Question: I need help by transferring a string from a PC to an Android mobile device via Bluetooth. The Android mobile device should act as a server and displays the string message on the screen of the device. The PC which is the client should send the string to the mobile device.
I want the server react on the extracted string (transferred via Bluetooth). That means that on one side the server always has to listen for new strings to arrive, but on the other side still has to be able to react on these messages (e.g. navigate from one menu to another).
I tried it by using BlueCove (2.1.1) as BluetoothStack (for which I add the jar from BlueCove as a library to both projects) in combination with an example for a server-client communication that I found <URL>.
## Updates:
Updated code from server thanks to using a 'RFComm' connection for the server:
'''
public class RFCommServer extends Thread{
//based on java.util.UUID
private static UUID MY_UUID = UUID.fromString("446118f0-8b1e-11e2-9e96-0800200c9a66");
// The local server socket
private BluetoothServerSocket mmServerSocket;
// based on android.bluetooth.BluetoothAdapter
private BluetoothAdapter mAdapter;
private BluetoothDevice remoteDevice;
private Activity activity;
public RFCommServer(Activity activity) {
this.activity = activity;
}
public void run() {
BluetoothSocket socket = null;
mAdapter = BluetoothAdapter.getDefaultAdapter();
// Listen to the server socket if we're not connected
while (true) {
try {
// Create a new listening server socket
Log.d(this.getName(), ".....Initializing RFCOMM SERVER....");
// MY_UUID is the UUID you want to use for communication
mmServerSocket = mAdapter.listenUsingRfcommWithServiceRecord("MyService", MY_UUID);
//mmServerSocket = mAdapter.listenUsingInsecureRfcommWithServiceRecord(NAME, MY_UUID); // you can also try using In Secure connection...
// This is a blocking call and will only return on a
// successful connection or an exception
socket = mmServerSocket.accept();
} catch (Exception e) {
}
try {
Log.d(this.getName(), "Closing Server Socket.....");
mmServerSocket.close();
InputStream tmpIn = null;
OutputStream tmpOut = null;
// Get the BluetoothSocket input and output streams
tmpIn = socket.getInputStream();
tmpOut = socket.getOutputStream();
DataInputStream mmInStream = new DataInputStream(tmpIn);
DataOutputStream mmOutStream = new DataOutputStream(tmpOut);
// here you can use the Input Stream to take the string from the client whoever is connecting
//similarly use the output stream to send the data to the client
RelativeLayout layout = (RelativeLayout) activity.findViewById(R.id.relativeLayout_Layout);
TextView text = (TextView) layout.findViewById(R.id.textView_Text);
text.setText(mmInStream.toString());
} catch (Exception e) {
//catch your exception here
}
}
}
'''
Code of the SPP Client from <URL>:
'''
/**
* A simple SPP client that connects with an SPP server
*/
public class SampleSPPClient implements DiscoveryListener{
//object used for waiting
private static Object lock=new Object();
//vector containing the devices discovered
private static Vector vecDevices=new Vector();
private static String connectionURL=null;
public static void main(String[] args) throws IOException {
SampleSPPClient client=new SampleSPPClient();
//display local device address and name
LocalDevice localDevice = LocalDevice.getLocalDevice();
System.out.println("Address: "+localDevice.getBluetoothAddress());
System.out.println("Name: "+localDevice.getFriendlyName());
//find devices
DiscoveryAgent agent = localDevice.getDiscoveryAgent();
System.out.println("Starting device inquiry...");
agent.startInquiry(DiscoveryAgent.GIAC, client);
try {
synchronized(lock){
lock.wait();
}
}
catch (InterruptedException e) {
e.printStackTrace();
}
System.out.println("Device Inquiry Completed. ");
//print all devices in vecDevices
int deviceCount=vecDevices.size();
if(deviceCount <= 0){
System.out.println("No Devices Found .");
System.exit(0);
}
else{
//print bluetooth device addresses and names in the format [ No. address (name) ]
System.out.println("Bluetooth Devices: ");
for (int i = 0; i <deviceCount; i++) {
RemoteDevice remoteDevice=(RemoteDevice)vecDevices.elementAt(i);
System.out.println((i+1)+". "+remoteDevice.getBluetoothAddress()+" ("+remoteDevice.getFriendlyName(true)+")");
}
}
System.out.print("Choose Device index: ");
BufferedReader bReader=new BufferedReader(new InputStreamReader(System.in));
String chosenIndex=bReader.readLine();
int index=Integer.parseInt(chosenIndex.trim());
//check for spp service
RemoteDevice remoteDevice=(RemoteDevice)vecDevices.elementAt(index-1);
UUID[] uuidSet = new UUID[1];
uuidSet[0]=new UUID("446118f08b1e11e29e960800200c9a66", false);
System.out.println("
Searching for service...");
agent.searchServices(null,uuidSet,remoteDevice,client);
try {
synchronized(lock){
lock.wait();
}
}
catch (InterruptedException e) {
e.printStackTrace();
}
if(connectionURL==null){
System.out.println("Device does not support Simple SPP Service.");
System.exit(0);
}
//connect to the server and send a line of text
StreamConnection streamConnection=(StreamConnection)Connector.open(connectionURL);
//send string
OutputStream outStream=streamConnection.openOutputStream();
PrintWriter pWriter=new PrintWriter(new OutputStreamWriter(outStream));
pWriter.write("Test String from SPP Client
");
pWriter.flush();
//read response
InputStream inStream=streamConnection.openInputStream();
BufferedReader bReader2=new BufferedReader(new InputStreamReader(inStream));
String lineRead=bReader2.readLine();
System.out.println(lineRead);
}//main
//methods of DiscoveryListener
public void deviceDiscovered(RemoteDevice btDevice, DeviceClass cod) {
//add the device to the vector
if(!vecDevices.contains(btDevice)){
vecDevices.addElement(btDevice);
}
}
//implement this method since services are not being discovered
public void servicesDiscovered(int transID, ServiceRecord[] servRecord) {
if(servRecord!=null && servRecord.length>0){
connectionURL=servRecord[0].getConnectionURL(0,false);
}
synchronized(lock){
lock.notify();
}
}
//implement this method since services are not being discovered
public void serviceSearchCompleted(int transID, int respCode) {
synchronized(lock){
lock.notify();
}
}
public void inquiryCompleted(int discType) {
synchronized(lock){
lock.notify();
}
}//end method
}
'''
For testing I use a Galaxy Nexus (GT-I9250) with the latest Android API.
Thanks to , the client and server now runs without an exception. But sadly the client is not able to connect to the server (see the screenshot below). It is because the 'connectionURL' is never set (thus it jumps in here 'if(connectionURL==null)' by default.
How can I change the client code, so that I actually can connect it with the server? I need a proper 'connectionURL' in the following line:
'''
StreamConnection streamConnection=(StreamConnection)Connector.open(connectionURL)
'''
So far I only found out that I somehow need to get the 'ServiceRecord', sadly this is also not described in the example code from <URL>.

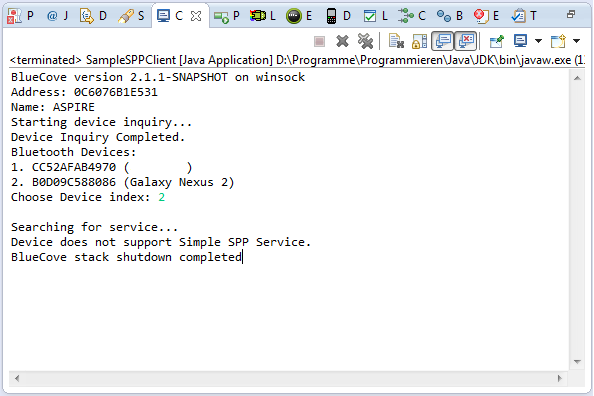
Answer: You will need to use the RFComm APIS to make the communication work I have managed to define a class which is a Thread and will be acting as a server and listening for client connections. I have also placed some comments for you to understand.
'''
private class AcceptThread extends Thread {
// The local server socket
private BluetoothServerSocket mmServerSocket;
public AcceptThread() {
}
public void run() {
BluetoothSocket socket = null;
BluetoothAdapter mAdapter = BluetoothAdapter.getDefaultAdapter();
// Listen to the server socket if we're not connected
while (true) {
try {
// Create a new listening server socket
Log.d(TAG, ".....Initializing RFCOMM SERVER....");
// MY_UUID is the UUID you want to use for communication
mmServerSocket = mAdapter.listenUsingRfcommWithServiceRecord(NAME, MY_UUID);
//mmServerSocket = mAdapter.listenUsingInsecureRfcommWithServiceRecord(NAME, MY_UUID); you can also try using In Secure connection...
// This is a blocking call and will only return on a
// successful connection or an exception
socket = mmServerSocket.accept();
} catch (Exception e) {
}
try {
Log.d(TAG, "Closing Server Socket.....";
mmServerSocket.close();
InputStream tmpIn = null;
OutputStream tmpOut = null;
// Get the BluetoothSocket input and output streams
tmpIn = socket.getInputStream();
tmpOut = socket.getOutputStream();
mmInStream = new DataInputStream(tmpIn);
mmOutStream = new DataOutputStream(tmpOut);
// here you can use the Input Stream to take the string from the client whoever is connecting
//similarly use the output stream to send the data to the client
} catch (Exception e) {
//catch your exception here
}
}
}
}
'''
I hope this helps
For your another question:
Declaring javax.bluetooth.UUID on Client side (PC) UUID class should be from javax.bluetooth.UUID
'''
uuidSet2[0] = new UUID("446118f08b1e11e29e960800200c9a66", false);
'''
Declaring java.util.UUID at Server Side (Android)
'''
UUID MY_UUID = UUID.fromString("446118f0-8b1e-11e2-9e96-0800200c9a66");
'''